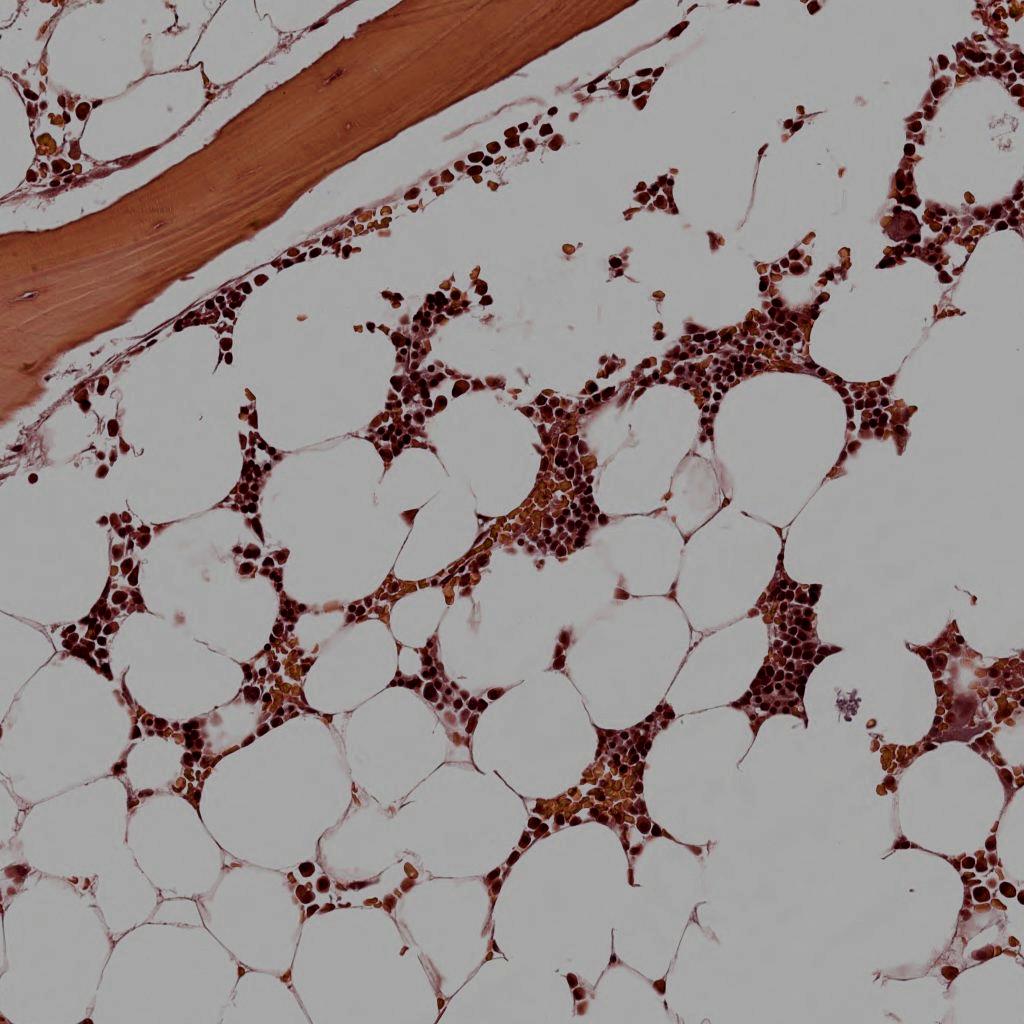
Label: Non-Tumor